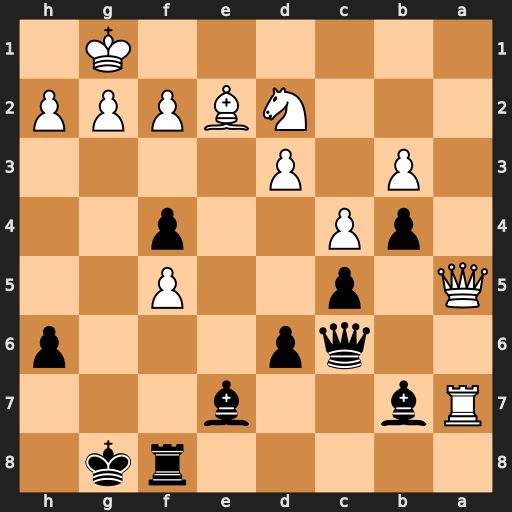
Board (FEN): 5rk1/Rb2b3/2qp3p/Q1p2P2/1pP2p2/1P1P4/3NBPPP/6K1
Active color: b
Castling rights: -
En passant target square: -
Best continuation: Qxg2#